Question: I'm trying to reproduce the results from a paper for which I give a link to avoid writing down all the math needed:
> <URL>
More specifically what I'm having a problem with is the Figure 3 plot. The plot gives in the z axis the results of equation 3 given the two variables m and M. The other equations that will be needed are 5,6,7 and there are also two small ones in the paragraph before equation 6. Also in order to see what Xi is check the 4.2 part. All the variable values needed are given before the plot.
Now to get to the point, I'm trying to create the exact same plot in matlab but I've failed and I need help because my matlab skills are not so good.
I have a script file in which I have the following:
'''
w1 = 1000;
w2 = 1000;
w3 = 10;
B = 2000;
n = 20;
r_l = 60;
s_l = 20;
g = 10;
a_f = 5000;
b = 20;
vx = 0 : 1 : 500;
vy = 0 : 1 : 90;
[x,y] = meshgrid(vx,vy);
z = payoff(w1, w2, w3, y, r_l, n, g, B, b, x, s_l, a_f);
h = surfc(x,y,z);
set(h, 'edgecolor','none')
xlabel('Firewall Midpoint (M)')
ylabel('Number of zombies')
zlabel('Attackers payoff')
view(-41,11);
'''
Payoff is a function that is as follows:
'''
function out = payoff(w1, w2, w3, m, r_l, n, g, B, b, M, s_l, a_f)
r_a = a_f./ m;
r_a_dash = r_a.*(1-Fx(r_a, b, M, B));
r_l_dash = r_l.*(1-Fx(r_l, b, M, B));
v_b = ( m .* r_a_dash ) ./ ( n .* r_l_dash + m .* r_a_dash );
v_n = normcdf(( g .* ( n .* r_l_dash + m .* r_a_dash ) ./ B ), r_l, s_l);
out = w1 * v_b + w2 * v_n - w3 * m;
'''
Fx again is a function that does the following:
'''
function out = Fx(x,b,M,B)
out=1./(1+exp(-b.*(x-M)./B));
'''
I don't know where exactly is the mistake but the plot I get is the following which is not the same as the one in the paper.
The figure in the paper has a U shaped curve along the 'Firewall Midpoint'axis whereas mine is monotonically increasing.

Can anyone spot any mistake(s) that I have? Thanks in advance.
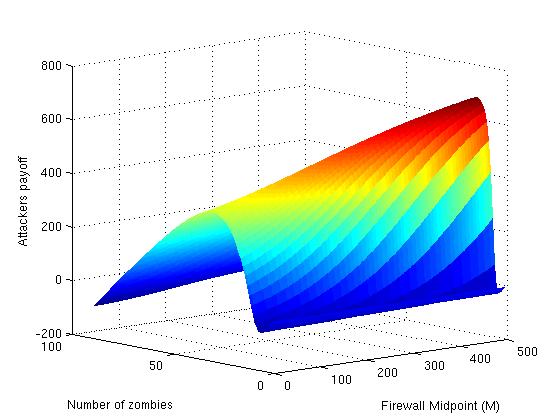
Answer: The big thing I noticed was in your code you used:
'''
v_n = normcdf(( g .* ( n .* r_l_dash + m .* r_a_dash ) ./ B ), r_l, s_l);
'''
When you should have used (I think):
'''
v_n = normcdf(( g .* ( n .* r_l_dash + m .* r_a_dash ) ./ B ), r_l_dash, s_l);
'''
In the paper, they state:
> Recall that represents the expected rate of a legitimate flow. Let the average rate of legitimate flows passing through the firewall be '.
In the 'normcdf' function, the second argument should be the average, 'mu'. This gives me a U-shaped curve along the Firewall Midpoint, however I can see it's not exact to the picture and I believe it's due to the value of b, as someone had already stated was not given.
Hope this helps. There may still be a calculation error as I've played around with various values of b and still can't match the image in the paper.